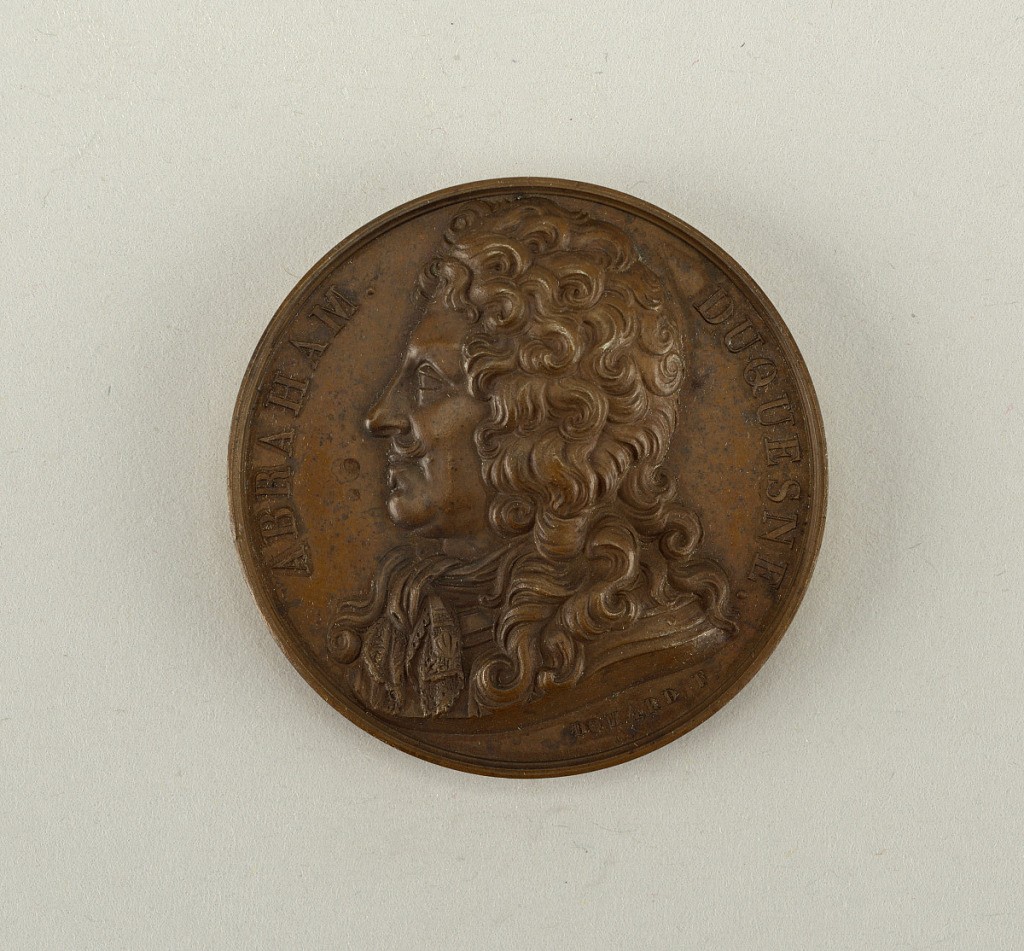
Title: Galerie métallique des grands hommes français (Great Men of France)
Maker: Joseph-François Domard, French, 1792 - 1858
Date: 1826
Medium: Cast bronze
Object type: Medal
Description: Bust of Abraham Duquesne, marquis du Bouchet (c. 1610 -1688),  to the left.